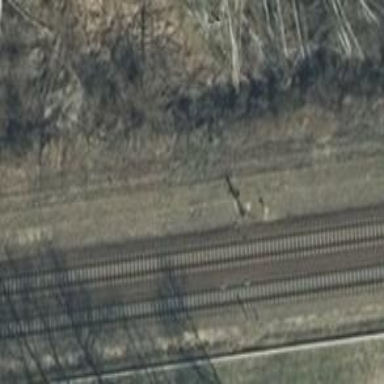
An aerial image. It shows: Railway signal.